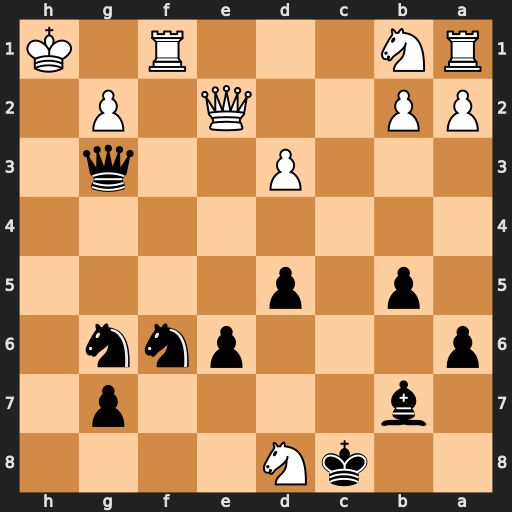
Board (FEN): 2kN4/1b4p1/p3pnn1/1p1p4/8/3P2q1/PP2Q1P1/RN3R1K
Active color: b
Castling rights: -
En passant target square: -
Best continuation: Ng4 Qxe6+ Kxd8 Qb6+ Kc8 Rc1+ Kb8 Qc7+ Qxc7 Rxc7 Kxc7